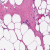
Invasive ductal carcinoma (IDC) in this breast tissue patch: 0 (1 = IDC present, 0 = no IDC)